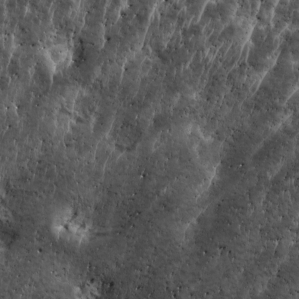
Label: non_frost